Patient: sex F, age 71
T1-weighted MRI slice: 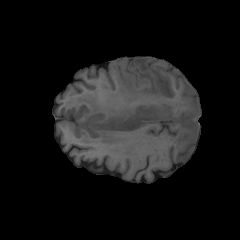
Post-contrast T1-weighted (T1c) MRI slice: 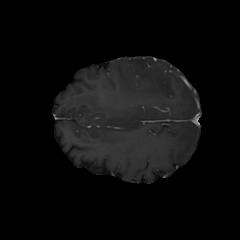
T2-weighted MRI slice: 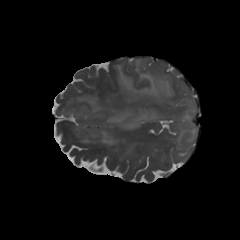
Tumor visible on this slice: yes
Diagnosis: Glioblastoma, IDH-wildtype
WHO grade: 4